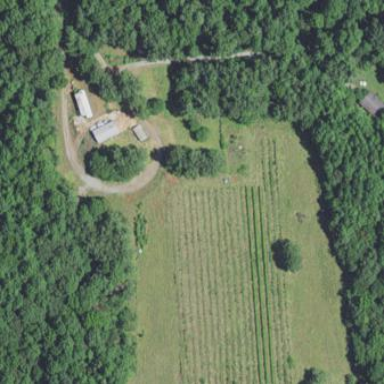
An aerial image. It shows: Vineyard with grape crops.